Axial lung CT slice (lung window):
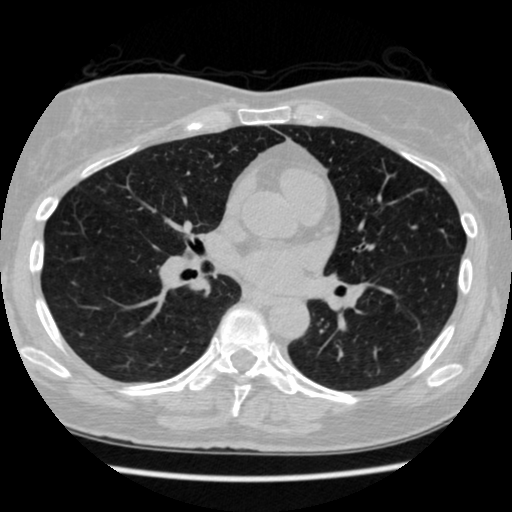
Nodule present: no